Chest X-ray:
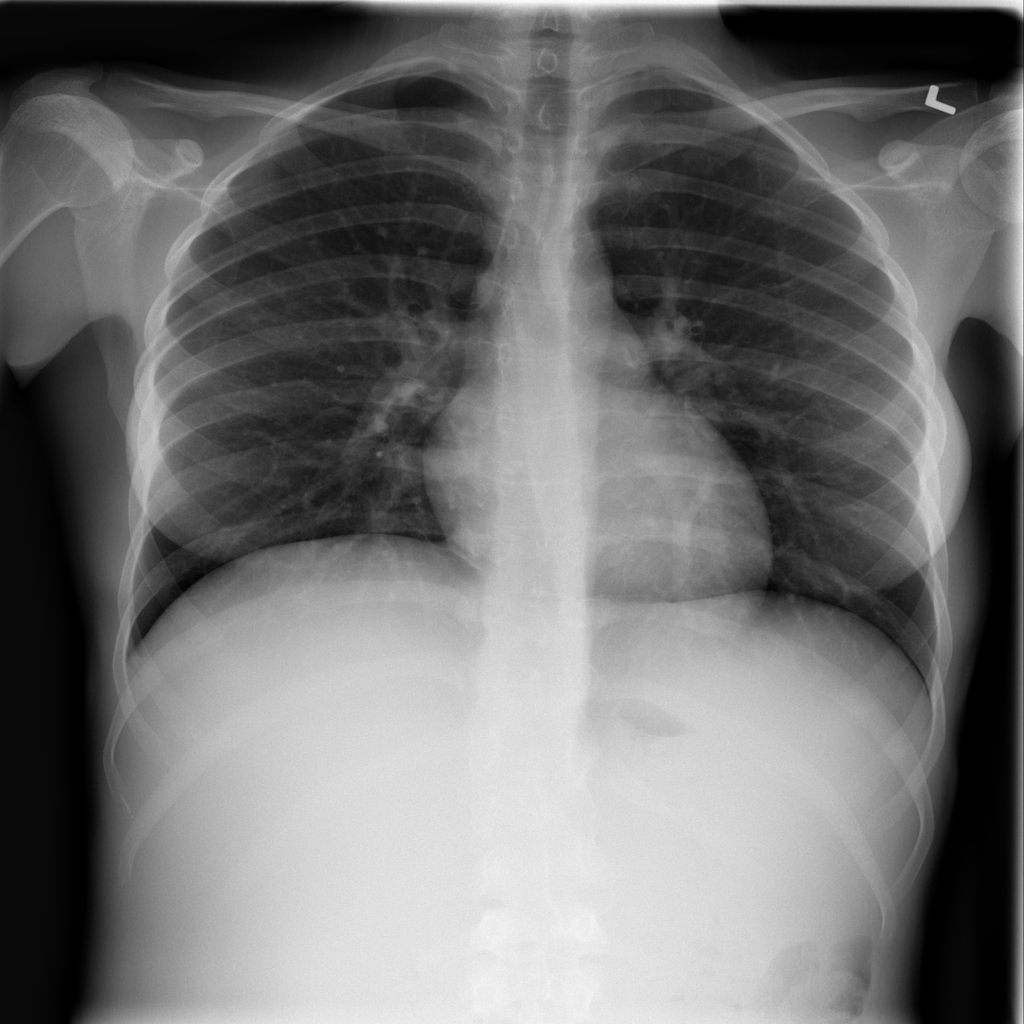
No abnormal finding: yes